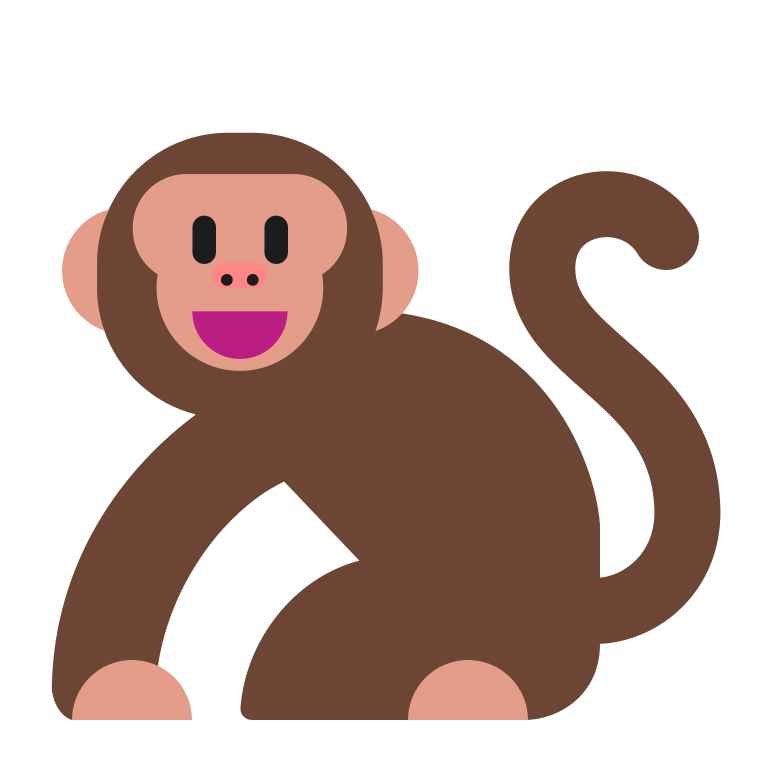
monkey flat